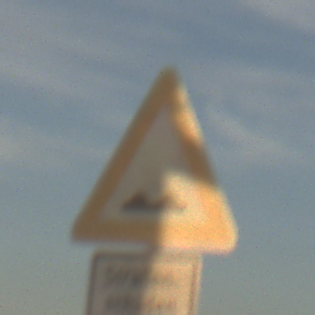
Verkehrszeichen: UnebeneFahrbahn
Zusatzzeichen unten: HinweiseAufGefahrenDurchVerbaleAngabe3
Umgebung: Outdoor, Nature
Tageszeit: SunriseSunset
Wetter: PartlyCloudy
Licht: Natural
Jahreszeit: NotSpecified
Kontrast: MediumContrast